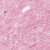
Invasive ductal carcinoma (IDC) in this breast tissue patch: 0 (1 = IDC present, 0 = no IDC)